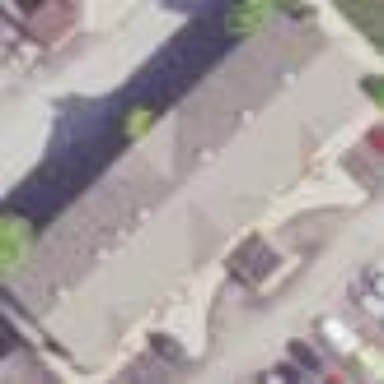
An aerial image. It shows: Residential building used as motel.